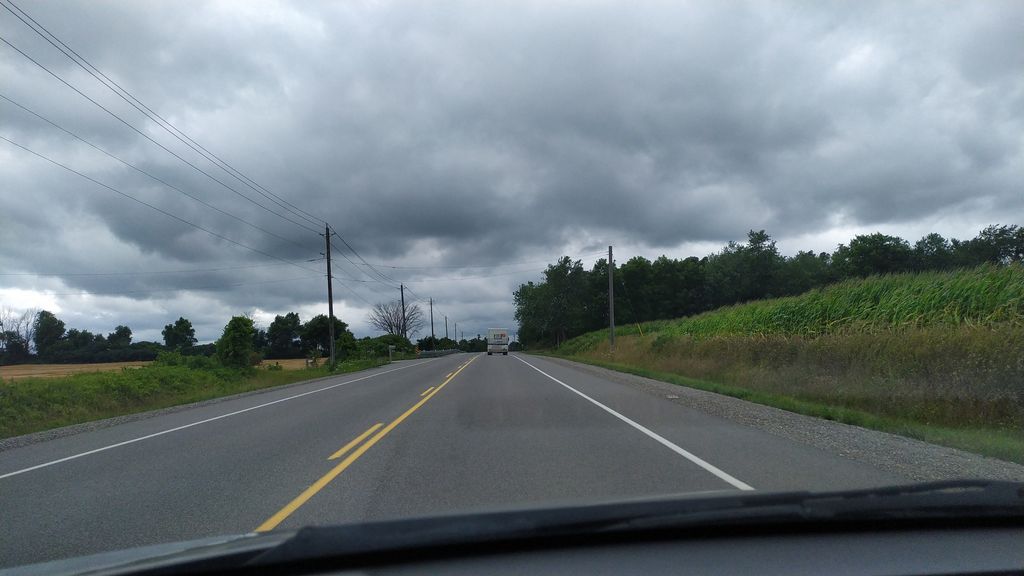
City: kitchener-waterloo